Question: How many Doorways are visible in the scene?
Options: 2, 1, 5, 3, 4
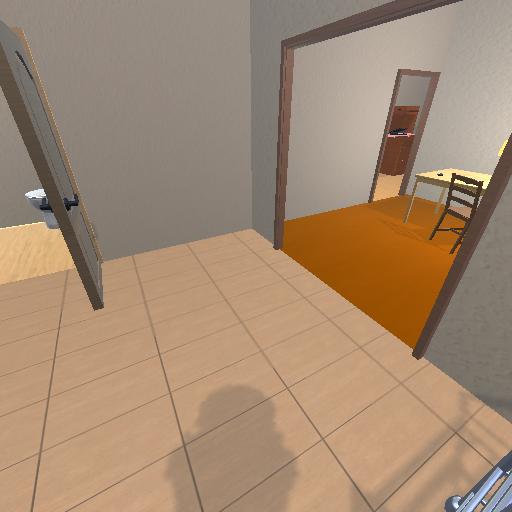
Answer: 2